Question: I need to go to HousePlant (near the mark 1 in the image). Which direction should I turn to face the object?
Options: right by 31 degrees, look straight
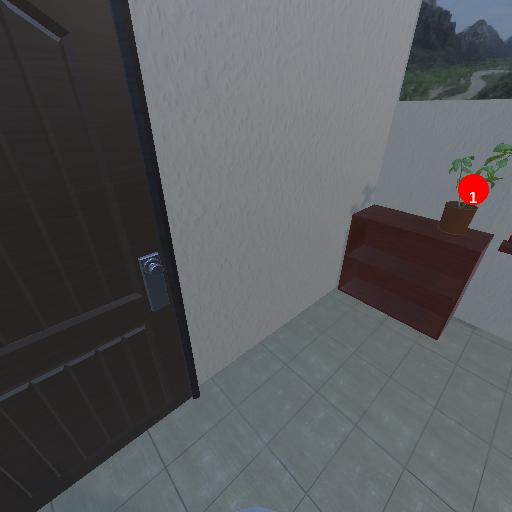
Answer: right by 31 degrees